Question: I am making an image gallery. This is the HTML for the image:
'''
<div style="width: 84%; height: 100%; float: left; text-align: center;"><img
id="mainimage" style="height: 100%;"
src="http://www.gymheroapp.com/workouts/img/spinner.gif"/></div>
<!-- Loading spinner is temp image, will be replaced by Javascript later -->
'''
It works fine when the image is square, or the width is not too much more than the height. It breaks when the width is too great, though. Example of image overflowing:

Is there a way I could check whether there is overflow within my Javascript? Something like this:
'''
image.setAttribute('height', '100%')
image.removeAttribute('width')
if (image.isOverflowing()) {
image.setAttribute('width', '100%')
image.removeAttribute('height')
}
'''
Even better, is there any way to scale the image properly but fit it withing the containing 'div'?
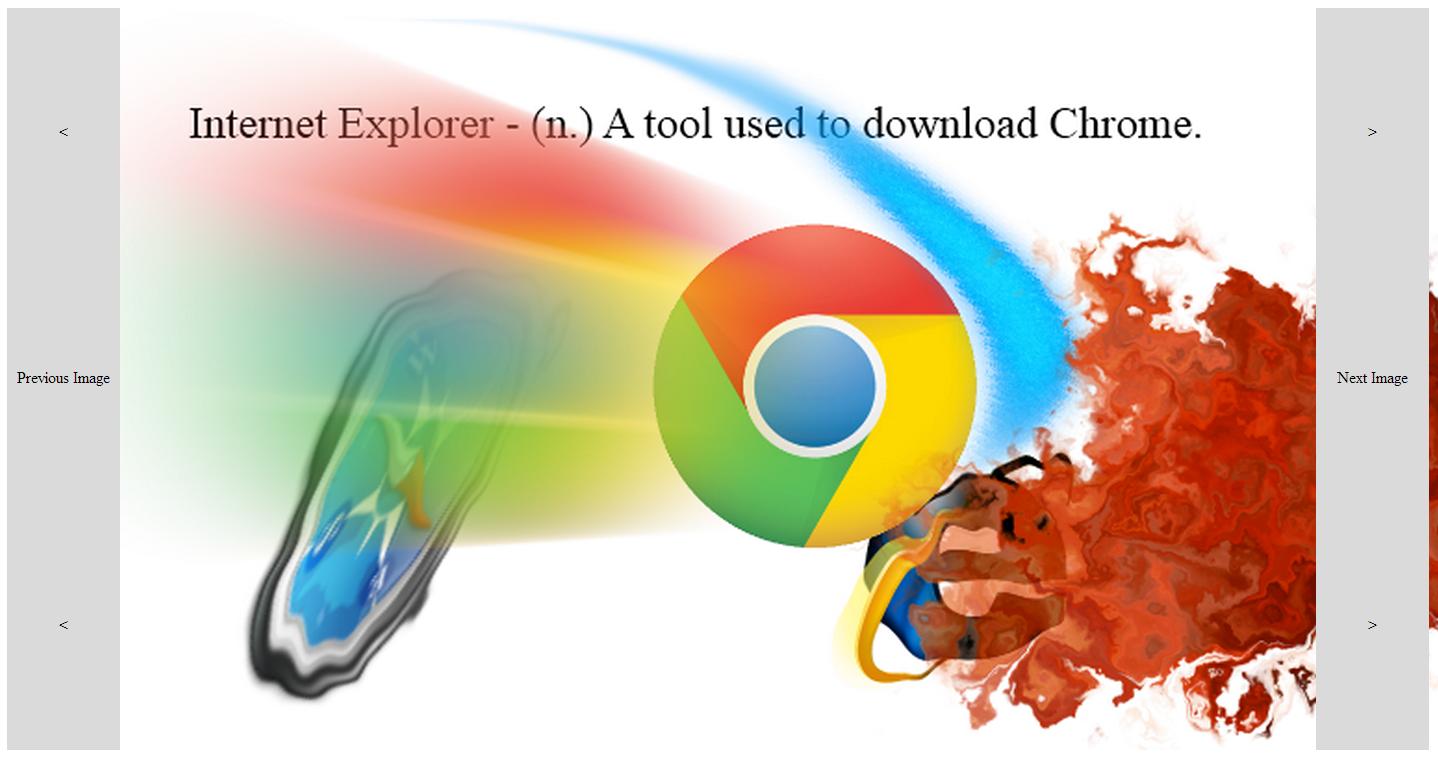
Answer: <URL>
Best fit:
'''
$('img').on('load',function(){
var css;
var ratio=$(this).width() / $(this).height();
var pratio=$(this).parent().width() / $(this).parent().height();
if (ratio<pratio) css={width:'auto', height:'100%'};
else css={width:'100%', height:'auto'};
$(this).css(css);
});
'''
Edit to account for caveat where image is in cache
'''
$('img').on('bestfit',function(){
var css;
var ratio=$(this).width() / $(this).height();
var pratio=$(this).parent().width() / $(this).parent().height();
if (ratio<pratio) css={width:'auto', height:'100%'};
else css={width:'100%', height:'auto'};
$(this).css(css);
}).on('load', function(){
$(this).trigger('bestfit');
}).trigger('bestfit');
'''